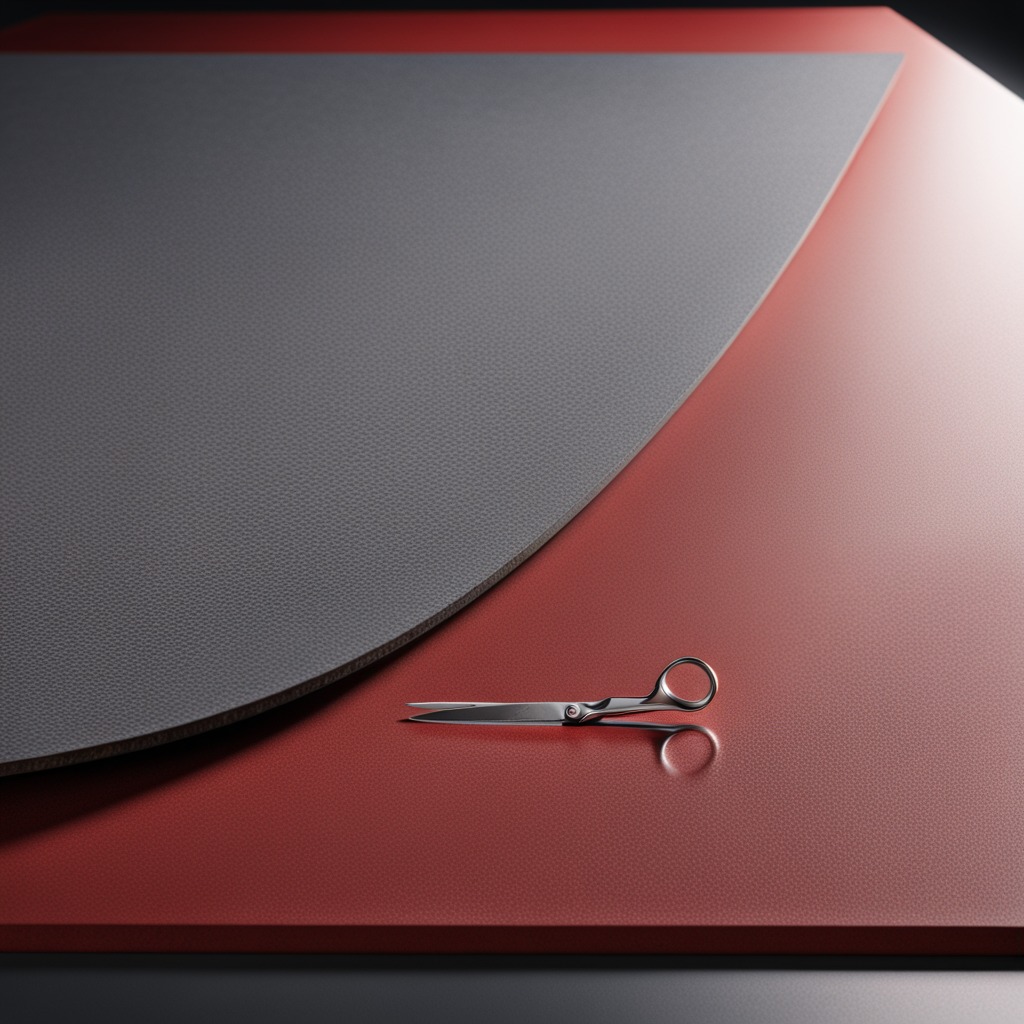
A scissor lying on a clean granite tabletop